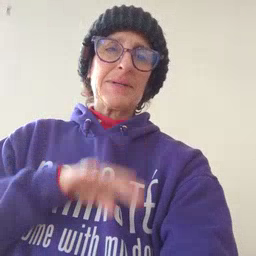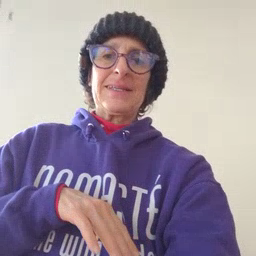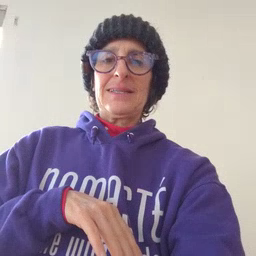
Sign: bee